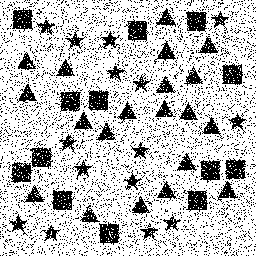
Squares: 13
Triangles: 20
Stars: 15
Total shapes: 48